Interaction volume radius: 5 \u00c5
Interaction volume height: 30 \u00c5
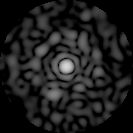
Disorder parameter: 0.8754